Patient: sex F, age 67
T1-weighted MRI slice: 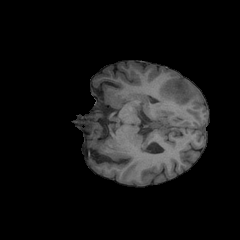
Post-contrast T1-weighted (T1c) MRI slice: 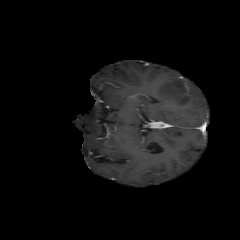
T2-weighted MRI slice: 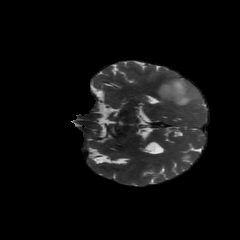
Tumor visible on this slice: yes
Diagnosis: Glioblastoma, IDH-wildtype
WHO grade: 4